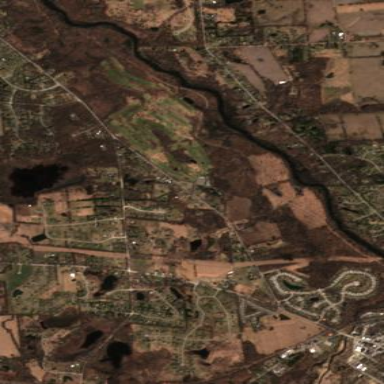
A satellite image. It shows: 18-hole golf course.